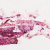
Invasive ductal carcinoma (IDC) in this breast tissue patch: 0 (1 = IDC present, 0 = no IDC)